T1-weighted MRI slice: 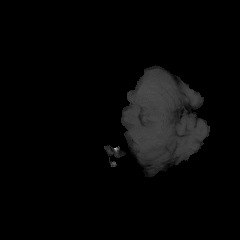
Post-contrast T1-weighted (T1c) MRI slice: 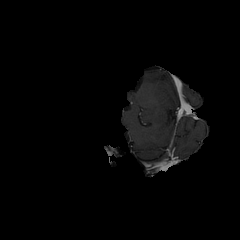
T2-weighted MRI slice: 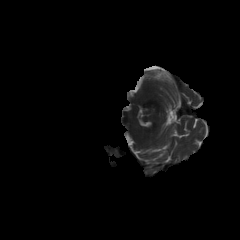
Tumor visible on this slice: no